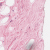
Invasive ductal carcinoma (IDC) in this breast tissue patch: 0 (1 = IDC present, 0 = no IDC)